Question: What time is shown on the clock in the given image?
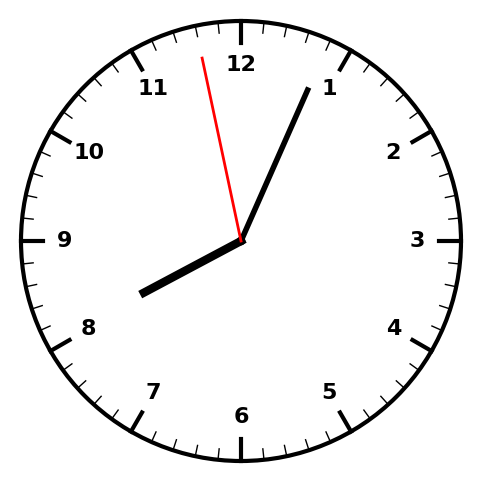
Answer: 08:03:58